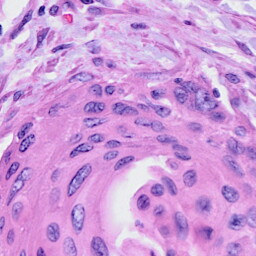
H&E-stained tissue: Cervix